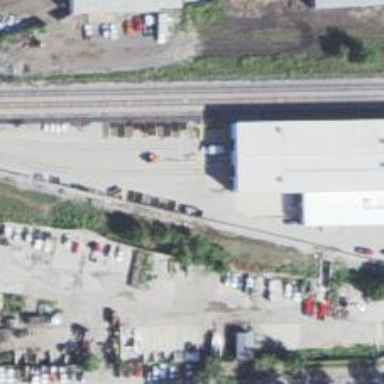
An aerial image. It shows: View of railway yard.